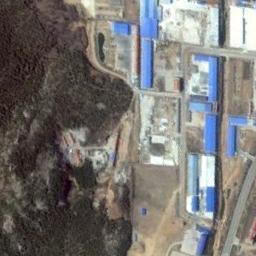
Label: industrial_area